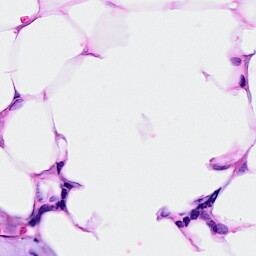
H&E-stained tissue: Breast